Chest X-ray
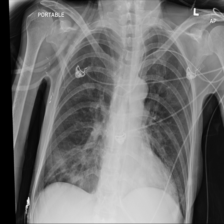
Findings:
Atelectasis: negative
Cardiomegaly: negative
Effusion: negative
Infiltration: negative
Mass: negative
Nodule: negative
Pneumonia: negative
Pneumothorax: negative
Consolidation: negative
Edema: negative
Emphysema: negative
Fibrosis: negative
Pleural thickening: negative
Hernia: negative